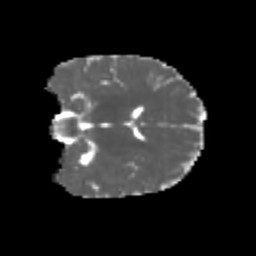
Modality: MD
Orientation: coronal
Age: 7
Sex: female
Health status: healthy